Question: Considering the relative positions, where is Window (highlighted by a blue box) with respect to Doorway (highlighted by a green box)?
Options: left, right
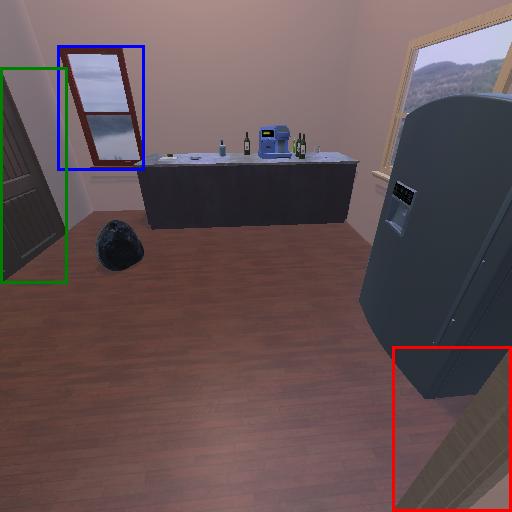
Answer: left